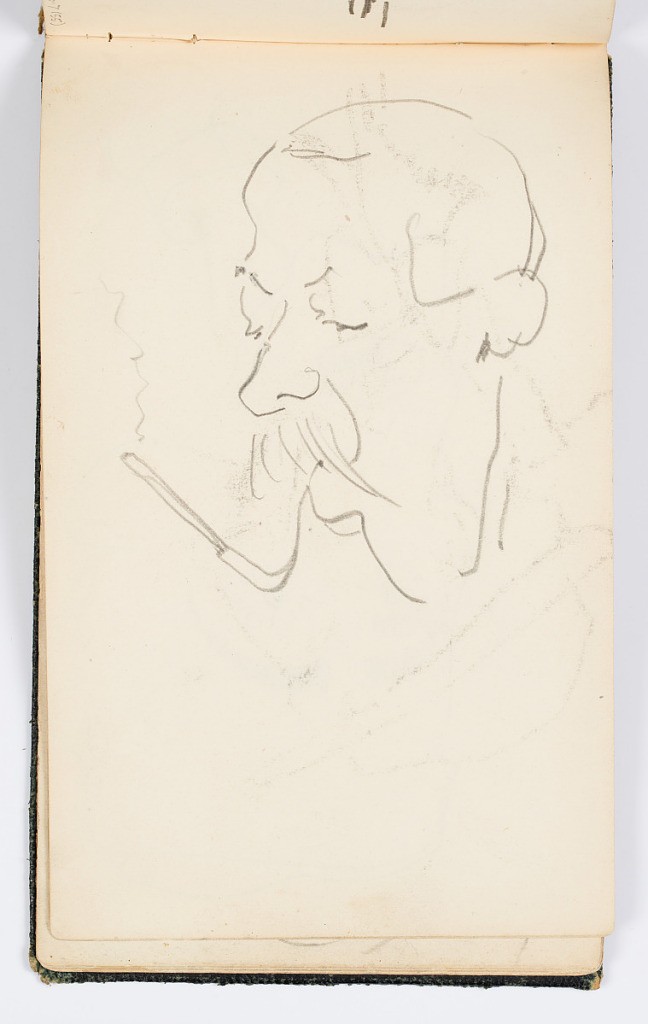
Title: Sketchbook Page: Caricature
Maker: Kenyon Cox, American, 1856–1919
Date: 1883
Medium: Graphite on paper
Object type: Sketchbook folio
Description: Recto: Caricature of a man smoking a cigarette, facing towards the left.
Verso: Indistinct caricature of a face with exaggerated eyebrows and eyelashes.